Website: home-depot
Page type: billing-address
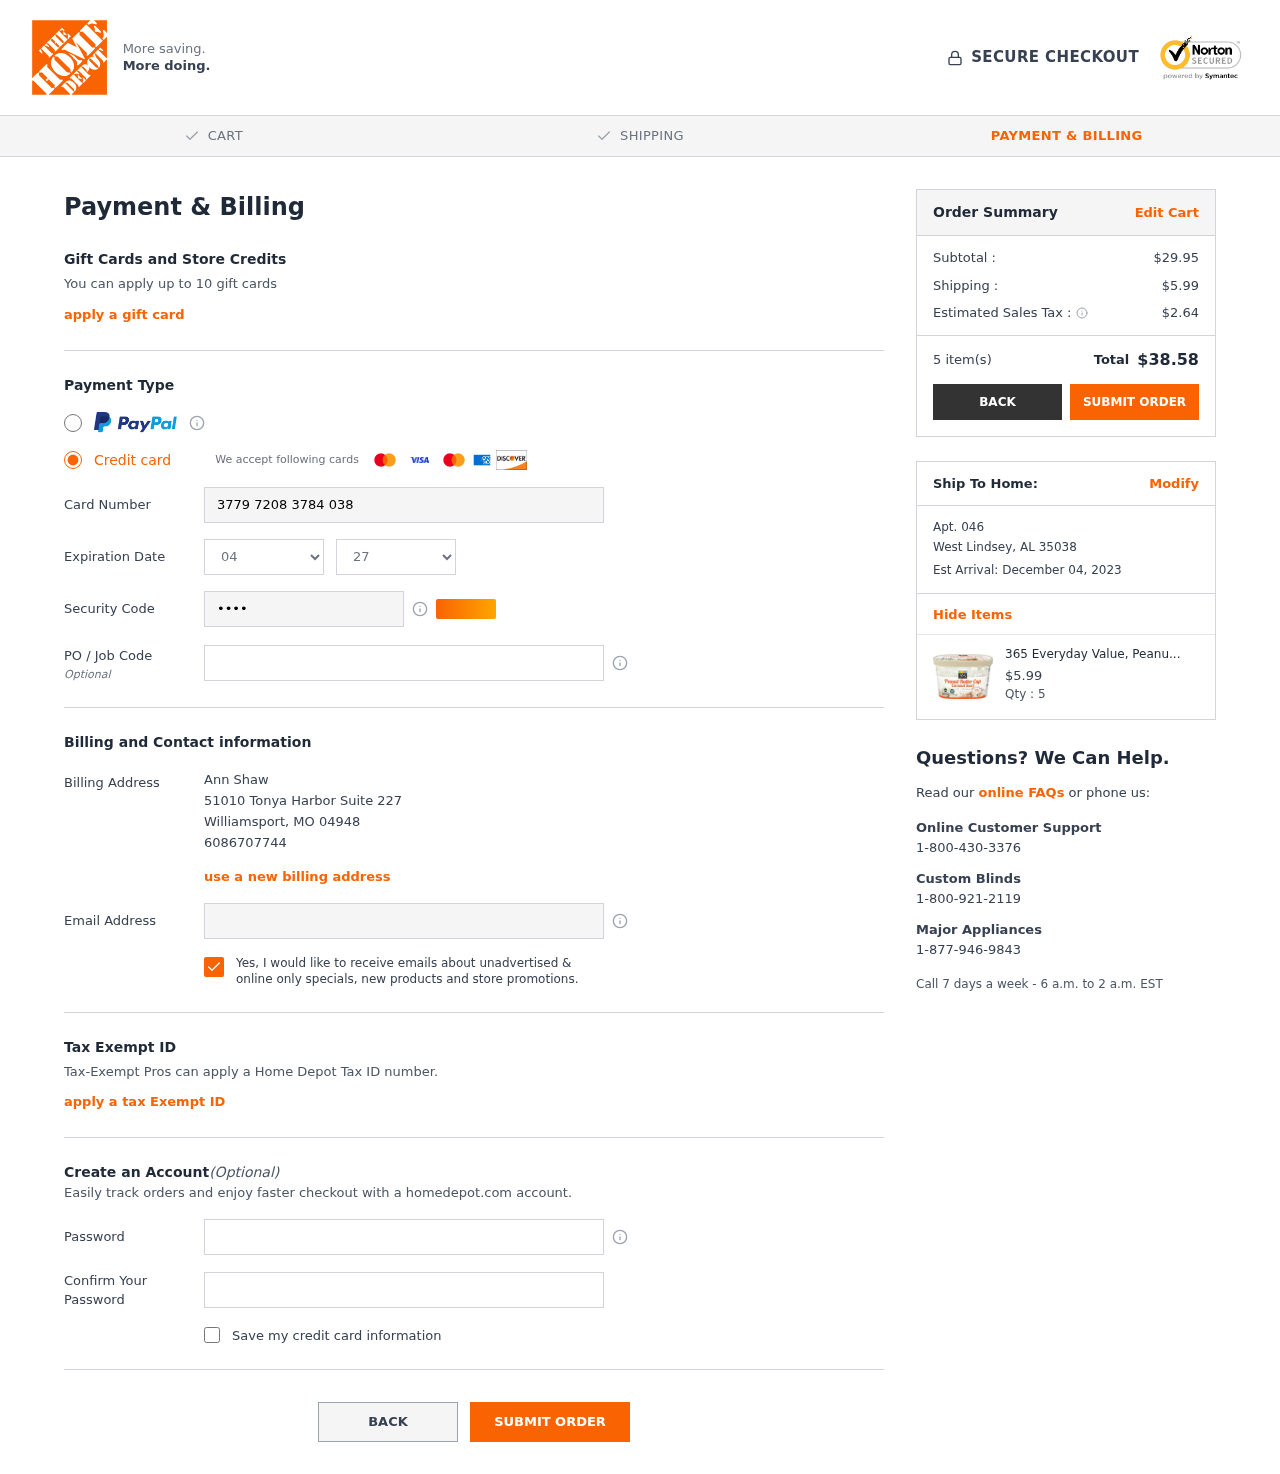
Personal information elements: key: PII_CARD_CVV
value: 7216
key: PII_CARD_EXPIRY_MONTH
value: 04
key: PII_CARD_EXPIRY_YEAR
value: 27
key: PII_CARD_NUMBER
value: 3779 7208 3784 038
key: PII_CITY
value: Williamsport
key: PII_CITY2
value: West Lindsey
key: PII_EMAIL
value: ann.shaw@hotmail.com
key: PII_FULLNAME
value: Ann Shaw
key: PII_PHONE
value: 6086707744
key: PII_POSTCODE
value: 04948
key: PII_POSTCODE2
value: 35038
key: PII_STATE_ABBR
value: MO
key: PII_STATE_ABBR2
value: AL
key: PII_STREET
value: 51010 Tonya Harbor Suite 227
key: PII_STREET2
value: Apt. 046
Product elements: key: PRODUCT1_NAME
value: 365 Everyday Value, Peanut Butter Cup Caramel Swirl Ice Cream, 1.75 QT, (Frozen)
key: PRODUCT1_PRICE
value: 5.99
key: PRODUCT1_QUANTITY
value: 5
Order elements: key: ORDER_SUBTOTAL
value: $29.95
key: ORDER_SHIPPING_COST
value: $5.99
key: ORDER_TAX
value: $2.64
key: ORDER_NUM_ITEMS
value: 5 item(s)
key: ORDER_TOTAL
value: $38.58
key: ORDER_DELIVERY_DATE
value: Est Arrival: December 04, 2023